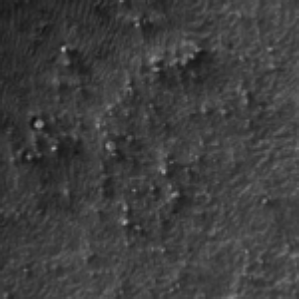
Label: frost